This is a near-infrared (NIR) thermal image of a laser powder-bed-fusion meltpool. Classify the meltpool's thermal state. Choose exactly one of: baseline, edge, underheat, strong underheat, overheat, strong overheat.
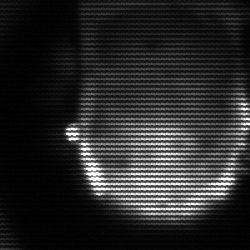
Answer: baseline